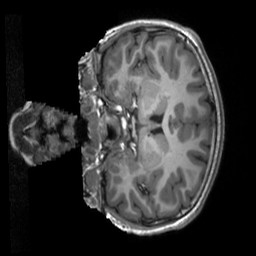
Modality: T1w
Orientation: coronal
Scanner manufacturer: siemens
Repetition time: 2.3 s
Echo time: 0.00229 s